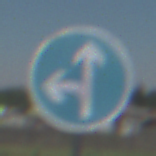
Verkehrszeichen: VorgeschriebeneFahrtrichtungGeradeausOderLinks
Umgebung: Outdoor, Nature
Tageszeit: Midday
Wetter: Clear
Licht: Natural
Jahreszeit: NotSpecified
Kontrast: HighContrast